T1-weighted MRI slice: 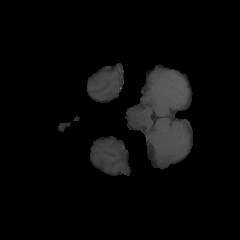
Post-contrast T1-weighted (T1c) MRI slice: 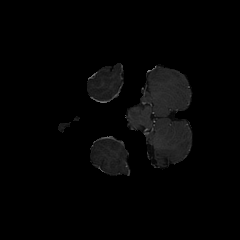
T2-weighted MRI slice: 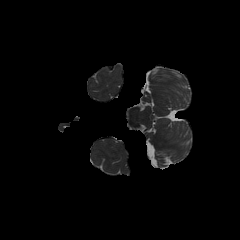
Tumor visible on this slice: no